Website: apple
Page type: order-returns
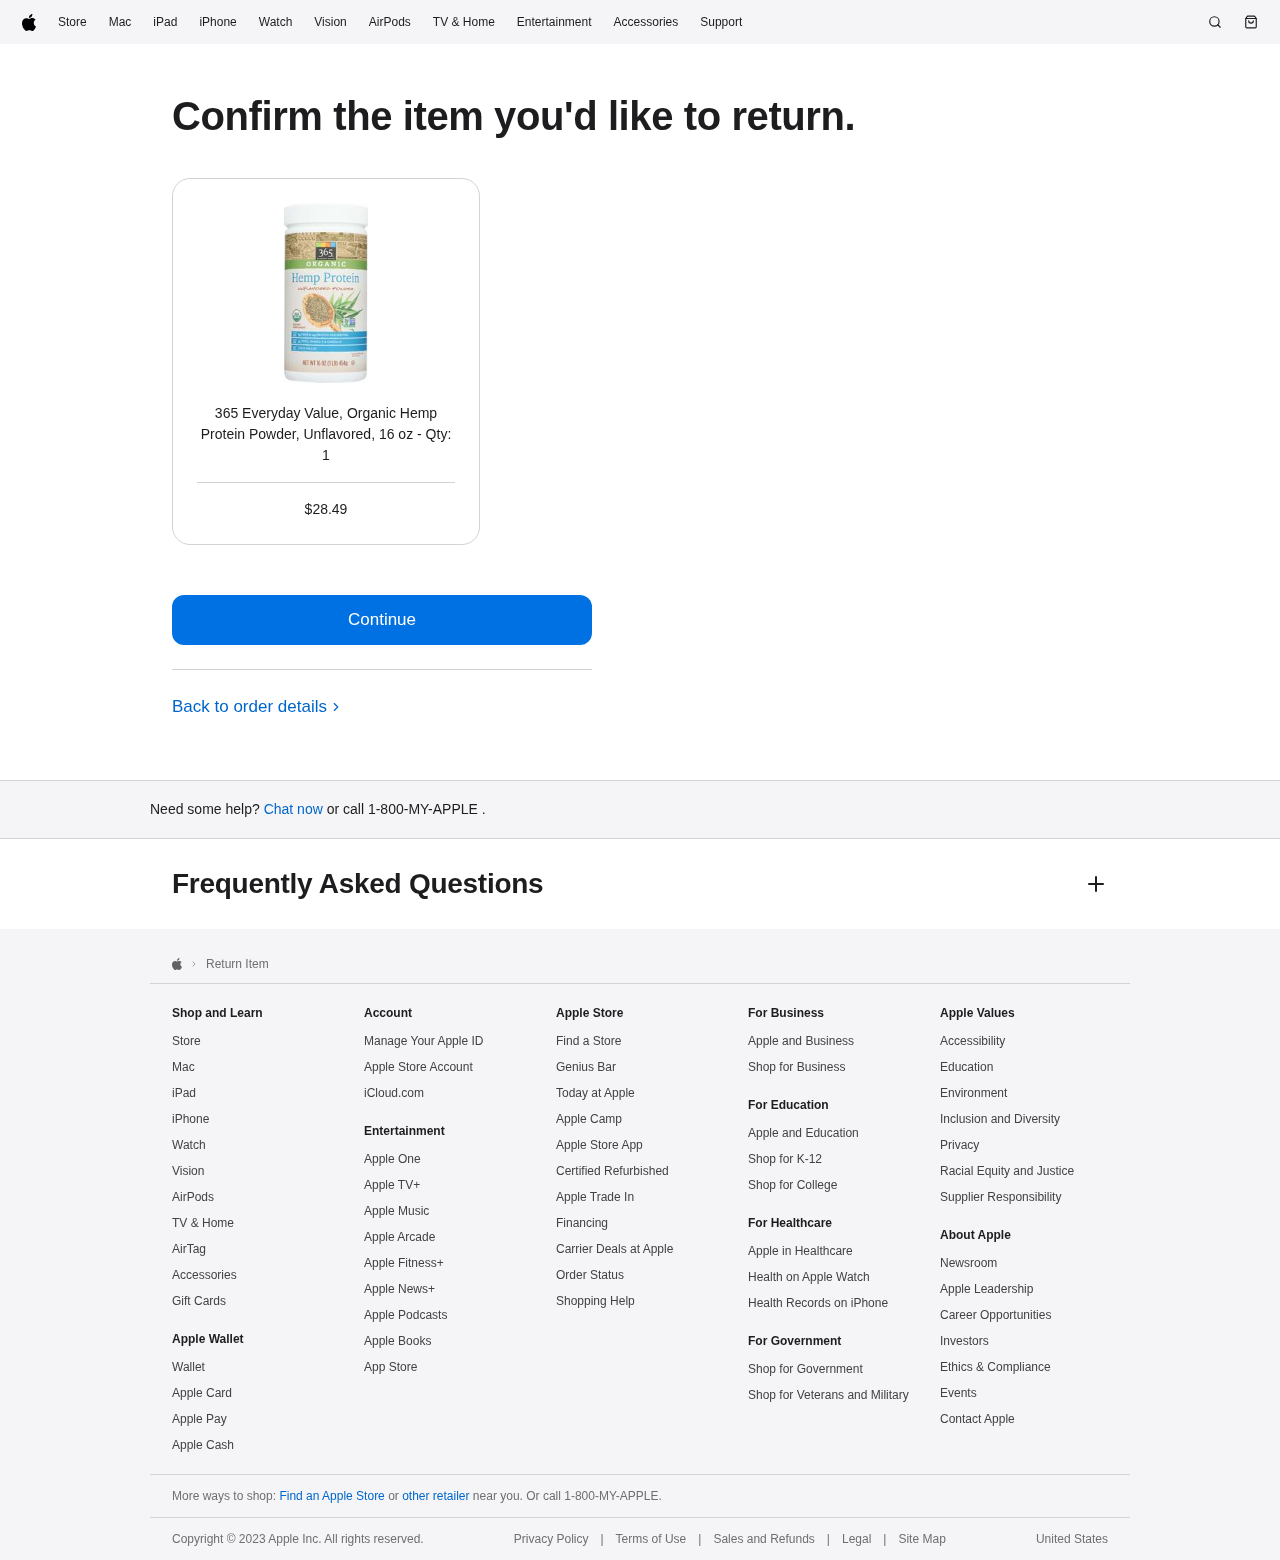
Product elements: key: PRODUCT1_NAME
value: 365 Everyday Value, Organic Hemp Protein Powder, Unflavored, 16 oz
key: PRODUCT1_PRICE
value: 28.49
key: PRODUCT1_QUANTITY
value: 1